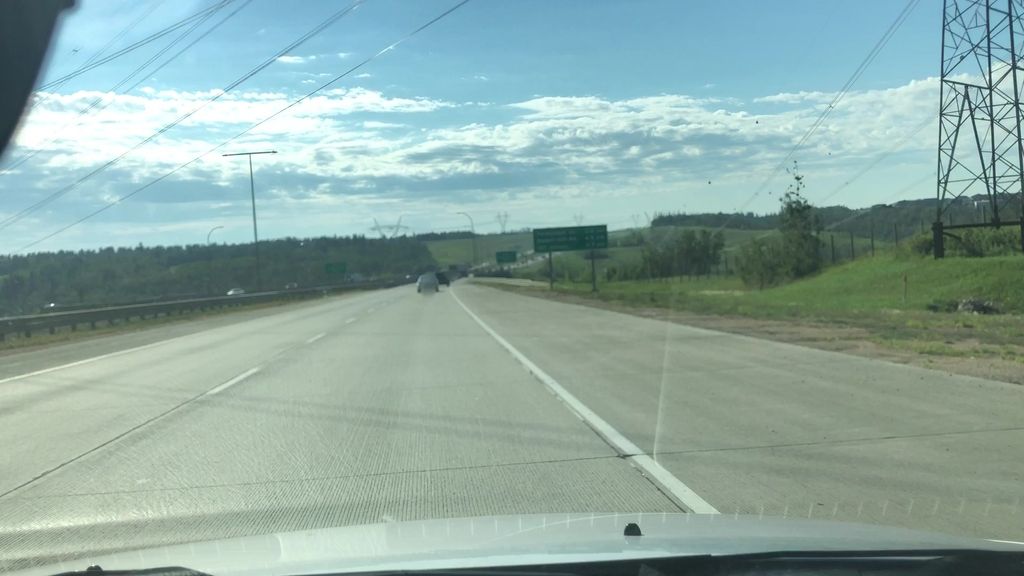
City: edmonton